Interaction volume radius: 5 \u00c5
Interaction volume height: 30 \u00c5
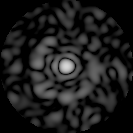
Disorder parameter: 0.8309